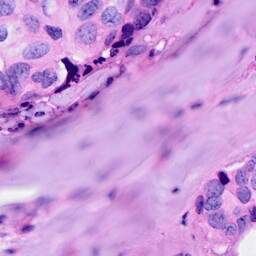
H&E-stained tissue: Breast